Field crop: maize
Growth stage: 1
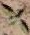
Species: atriplex